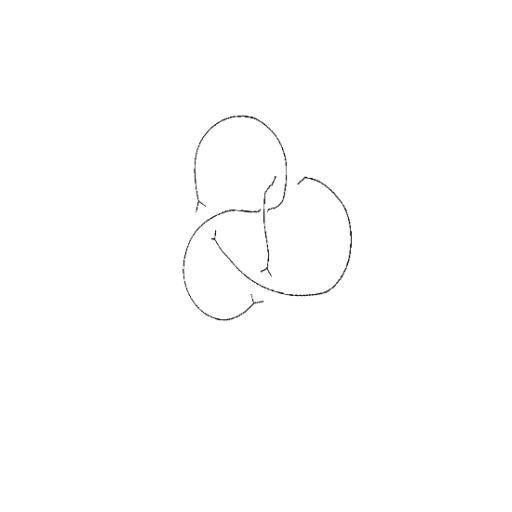
Crossing number: 4